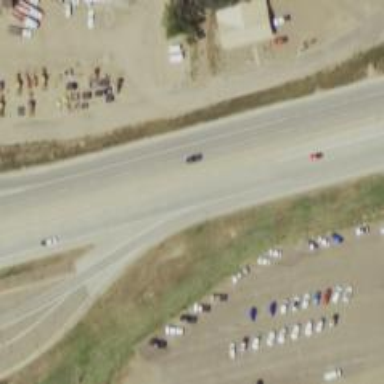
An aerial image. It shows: Trunk link highway.